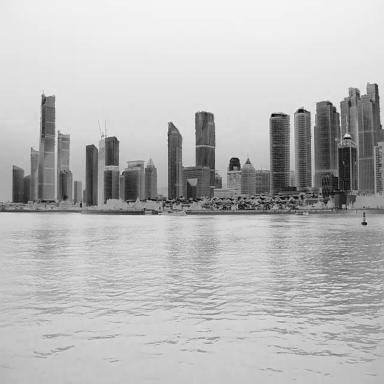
There is a canoe in the infrared image.